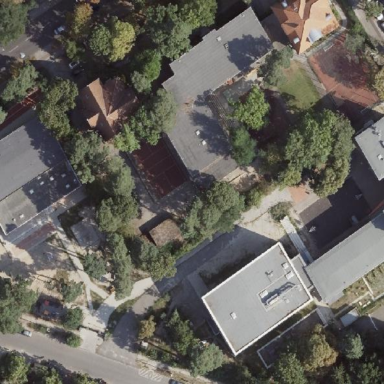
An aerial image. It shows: School.